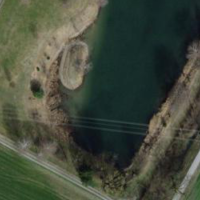
EUNIS habitat code: 25
Species observed at this site:
Salvia pratensis